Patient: sex M, age 57
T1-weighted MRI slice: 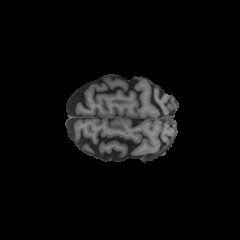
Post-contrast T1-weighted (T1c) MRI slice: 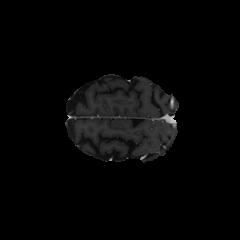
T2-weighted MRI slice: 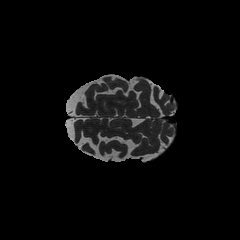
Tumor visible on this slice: no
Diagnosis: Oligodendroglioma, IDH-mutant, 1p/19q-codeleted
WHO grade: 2